Question: I'm trying to use the sharpDX debug function but as soon as I run my application with the "DeviceCreationFlags.Debug" Visual Studio crashes and I get this:

If I change the Flags to None everything works fine. any Idea? It says "The application tried to call a SDK function that isn't existing or not available
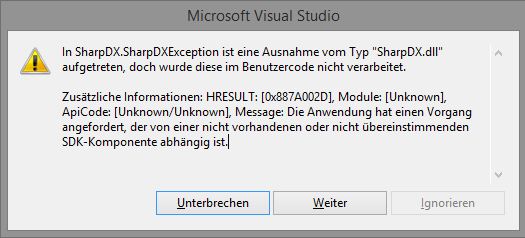
Answer: Ok if you guys will get this same error, just download the windows 8.1 SDK it will fix this issue